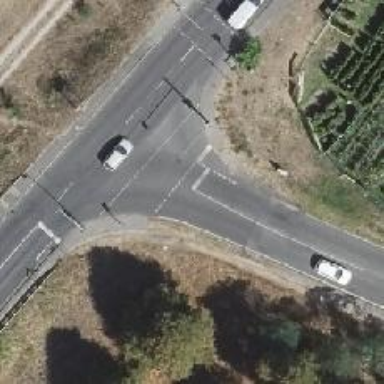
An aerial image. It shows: Road with traffic signals.